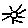
Label: sun